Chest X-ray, AP view. Patient: 32 years old, sex F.
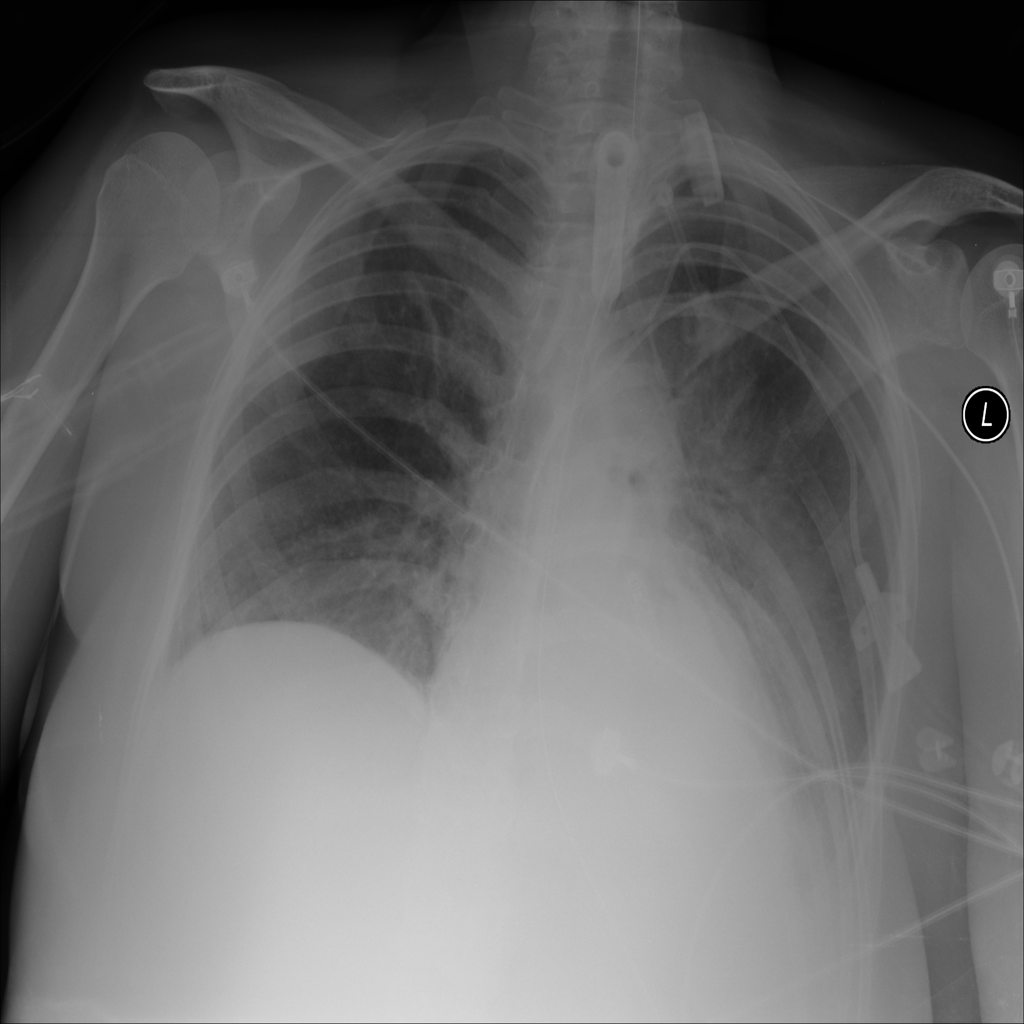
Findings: No Finding